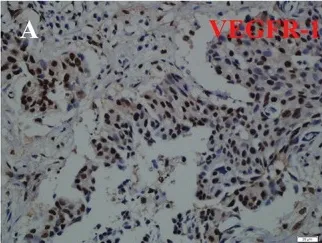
Immunohistochemical staining of VEGFR-1, VEGFR-2, PDGFR, and c-kit. VEGFR-1.
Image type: pathology (immunostaining)